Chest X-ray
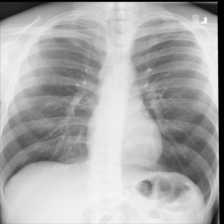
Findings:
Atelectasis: negative
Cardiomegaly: negative
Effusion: negative
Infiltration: negative
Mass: negative
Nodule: negative
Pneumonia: negative
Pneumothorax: negative
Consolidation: negative
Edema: negative
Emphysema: negative
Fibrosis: negative
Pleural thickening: negative
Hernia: negative